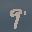
Label: 9